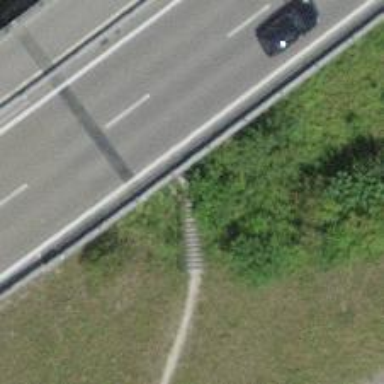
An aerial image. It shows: Set of concrete steps.